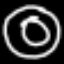
Label: donut